Question: I have the following [relation.]
With some of the following data:
'''
dates
+---------+------------+------+-------+------+
| dateKey | date | day | month | year |
+---------+------------+------+-------+------+
| 1 | 01/01/2020 | 1 | 1 | 2000 |
| 2 | 02/01/2020 | 2 | 1 | 2000 |
| ... | ... | ... | ... | ... |
+---------+------------+------+-------+------+
sales
+------------+------------+----------+------+
| dateKey | companyKey | produced | sold |
+------------+------------+----------+------+
| 1 | 1 | 0 | 0 |
| 1 | 2 | 0 | 0 |
| 1 | 3 | 12 | 2 |
| 1 | 4 | 123 | 12 |
| ... | ... | ... | ... |
| 365 | 12 | 1234 | 123 |
+------------+------------+----------+------+
company
|------------+----------------+-------------------------+----------------+
| companyKey | companyAcronym | companyName | employeeNumber |
+------------+----------------+-------------------------+----------------+
| 1 | AAL | Anit and Alson Limited | 251 |
| 2 | ABB | Abban | 26 |
| 3 | AND | Andelson | 57 |
| 4 | APL | Aperal | 137 |
| 5 | BAN | Bansil | 72 |
| ... | ... | ... | ... |
|------------+----------------+-------------------------+----------------+
'''
I am trying to get the total number of goods sold per month by each company. What I have tried so far is this:
'''
SELECT month, companyName, SUM(sales) AS totalSales
FROM sales AS s
JOIN company AS c ON s.companyKey = c.companyKey
JOIN dates AS d ON s.dateKey = d.dateKey
GROUP BY companyName , month;
'''
This doesn't work, as I still get a row for each day of the month.
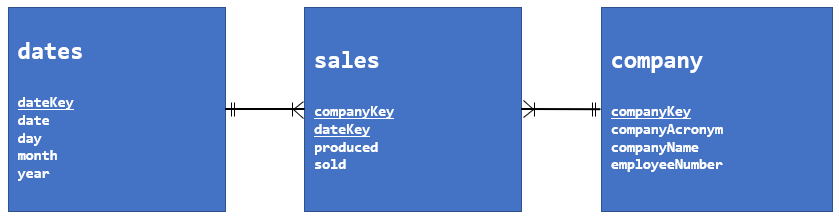
Answer: you need to group by companyname and month:
'''
SELECT month, year , companyName, SUM(sold) AS totalSales
FROM sales2 AS s
JOIN company AS c ON s.companyKey = c.companyKey
JOIN dates AS d ON s.dateKey = d.dateKey
GROUP BY companyname , month, year
'''